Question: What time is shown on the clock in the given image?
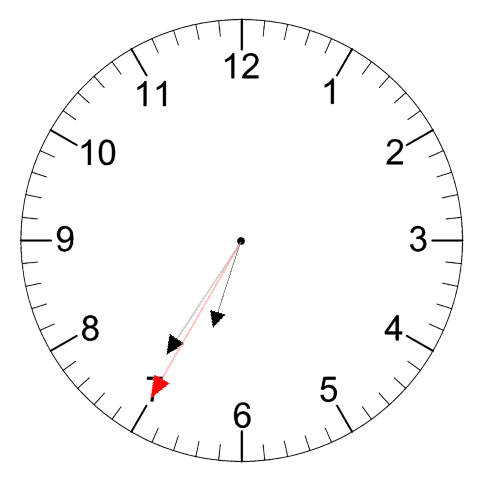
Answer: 06:35:35